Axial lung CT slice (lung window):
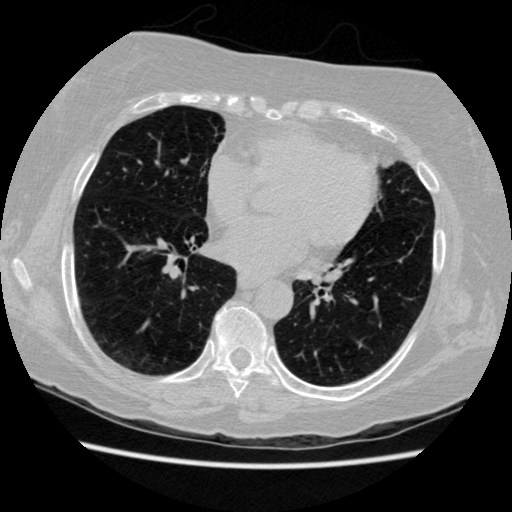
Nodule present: no